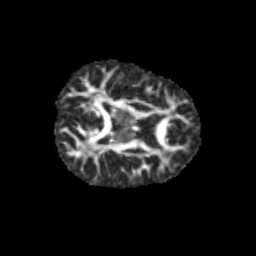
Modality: FA
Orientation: axial
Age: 13
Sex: female
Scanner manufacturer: siemens
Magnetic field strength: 3 T
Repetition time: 3.8 s
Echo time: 0.07 s